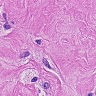
Metastatic tissue present: yes